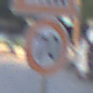
Verkehrszeichen: Geschwindigkeit70
Zusatzzeichen oben: FussgaengerueberwegRechts
Umgebung: Outdoor, Urban
Tageszeit: SunriseSunset
Wetter: PartlyCloudy
Licht: Natural
Jahreszeit: NotSpecified
Kontrast: LowContrast